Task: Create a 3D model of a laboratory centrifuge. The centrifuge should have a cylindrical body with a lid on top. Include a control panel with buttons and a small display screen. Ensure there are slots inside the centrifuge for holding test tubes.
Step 114:
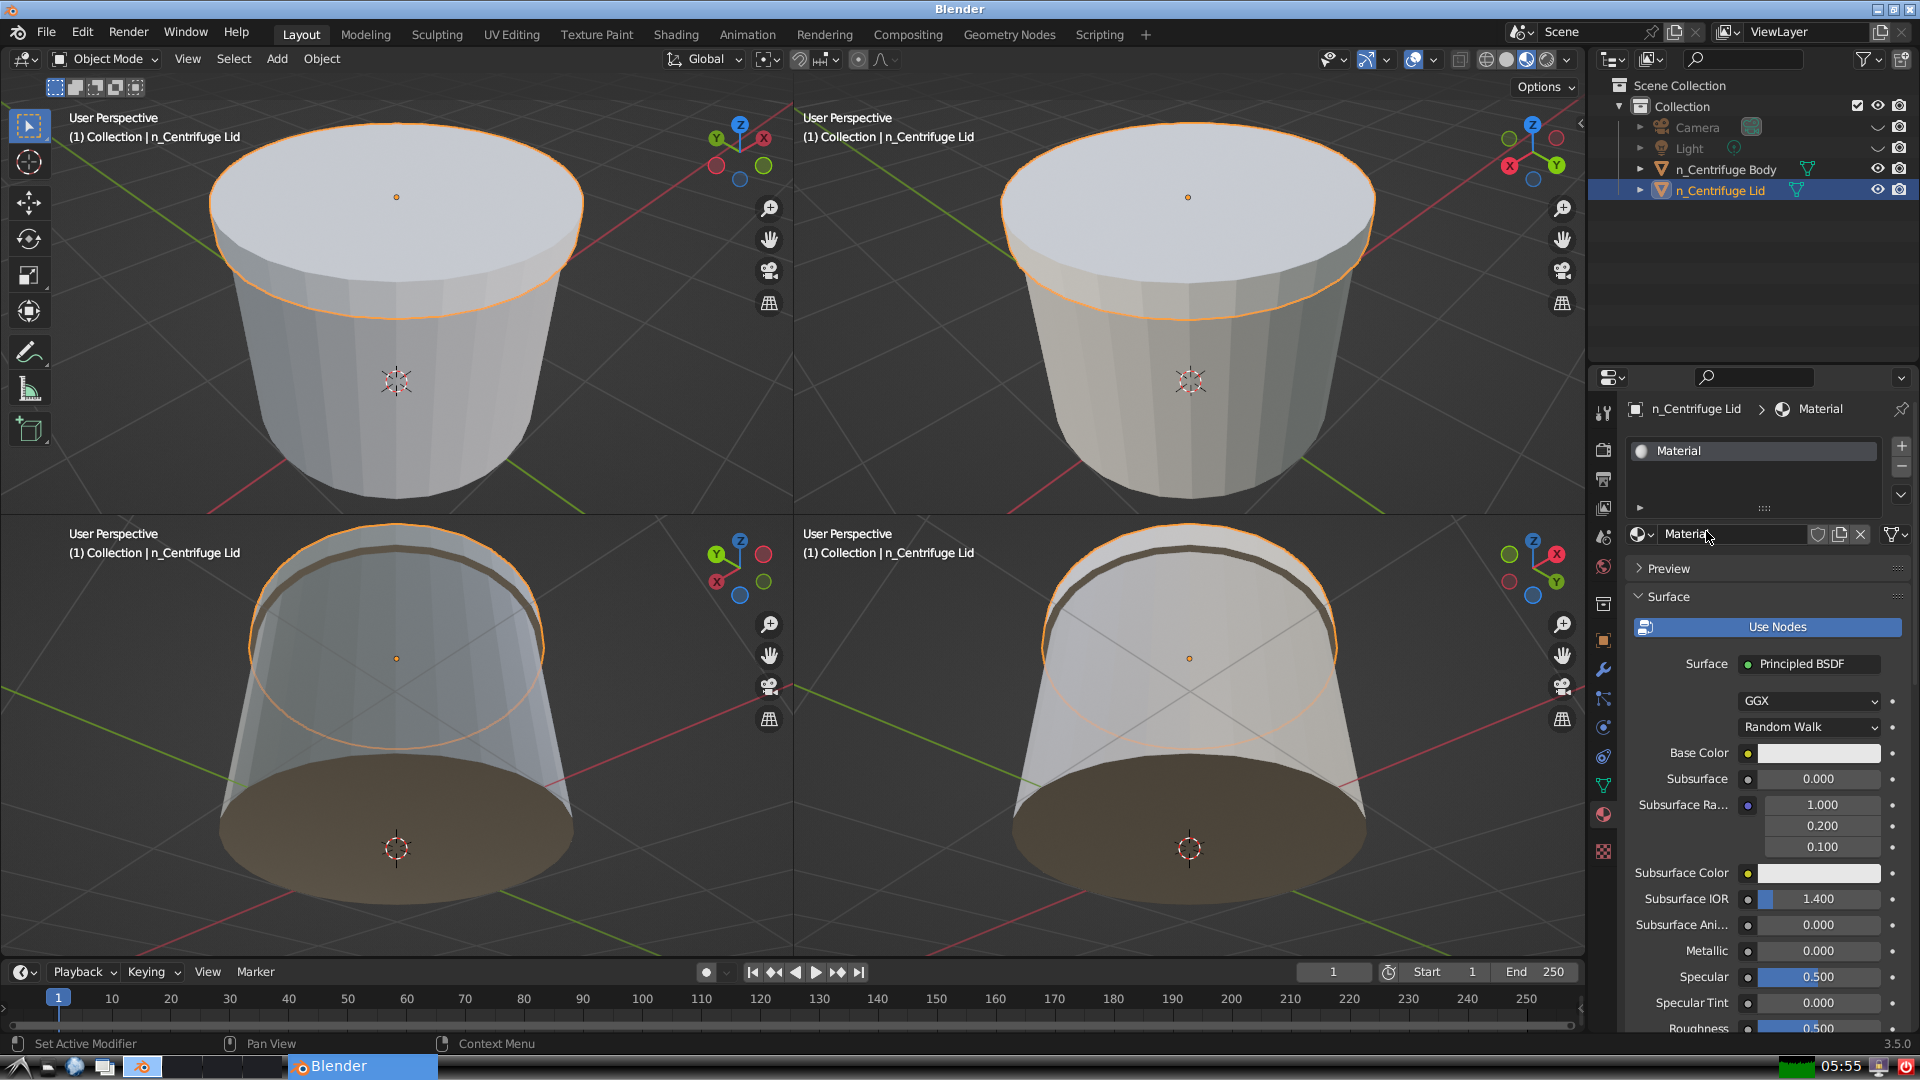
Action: click: no